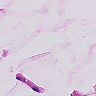
Metastatic tissue present: no